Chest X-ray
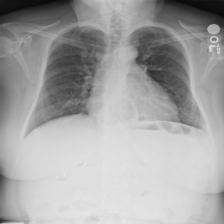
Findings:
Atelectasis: negative
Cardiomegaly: negative
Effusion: negative
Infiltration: negative
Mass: negative
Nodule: negative
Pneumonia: negative
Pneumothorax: negative
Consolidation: negative
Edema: negative
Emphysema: negative
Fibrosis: negative
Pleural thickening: negative
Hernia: negative